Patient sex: M
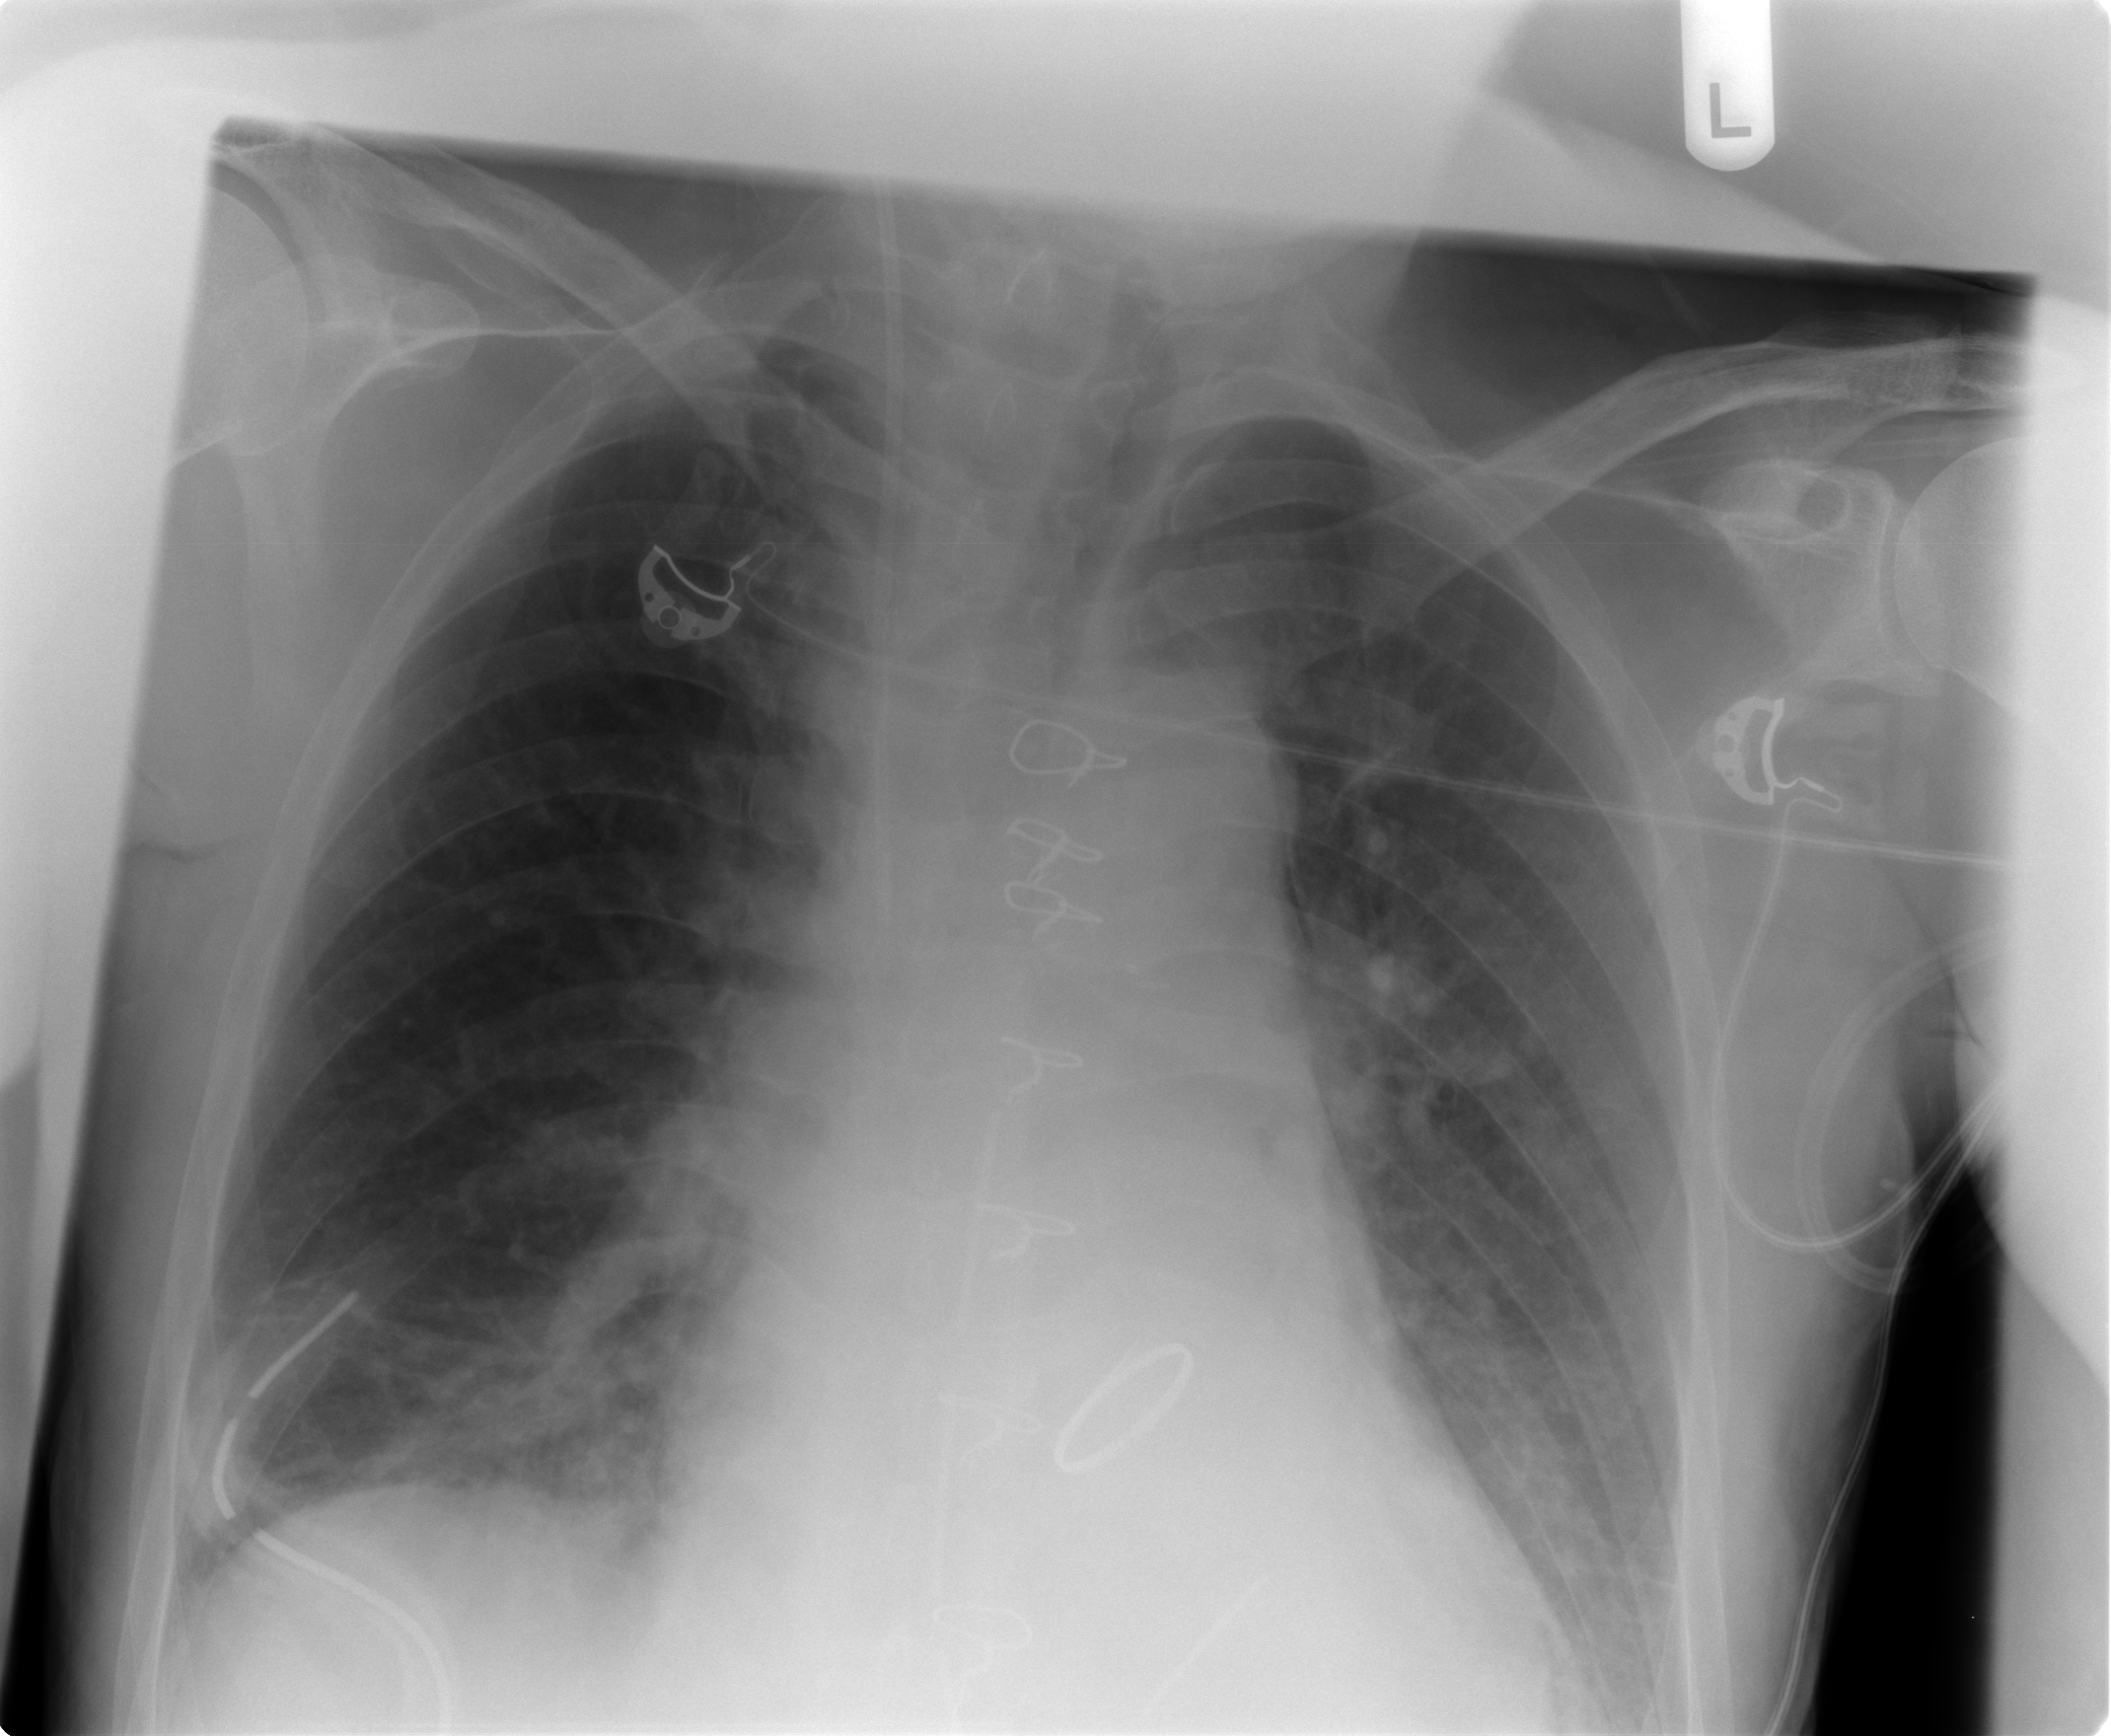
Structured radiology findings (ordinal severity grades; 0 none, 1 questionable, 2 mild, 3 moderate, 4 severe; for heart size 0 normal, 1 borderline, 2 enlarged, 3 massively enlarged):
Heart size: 2
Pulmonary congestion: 2
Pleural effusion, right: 0
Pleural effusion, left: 1
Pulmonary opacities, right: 0
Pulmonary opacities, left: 0
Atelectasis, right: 2
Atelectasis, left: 2